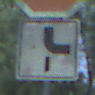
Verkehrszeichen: VerlaufVorfahrtsstrasse10
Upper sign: Stop
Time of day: Midday
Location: Outdoor (Nature)
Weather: Clear
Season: Summer
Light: Natural